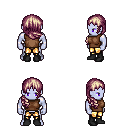
a pixel art fantasy rpg character, male body template, dark elf, purple skin, brown sleeveless shirt, gold greaves, white blonde right-swept hairstyle, black shoes, four views (front, back, left, right), 2x2 character sprite sheet, small pixel art, hard edges, no anti-aliasing